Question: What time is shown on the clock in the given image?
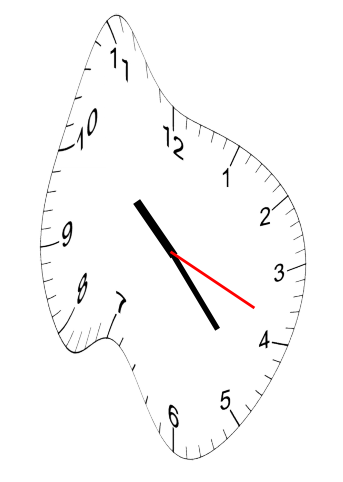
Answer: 10:23:19